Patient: sex M, age 78
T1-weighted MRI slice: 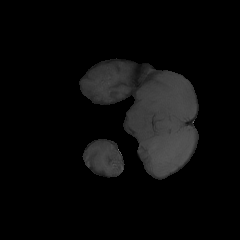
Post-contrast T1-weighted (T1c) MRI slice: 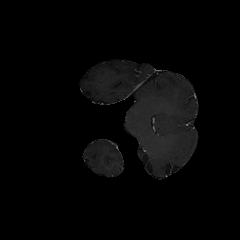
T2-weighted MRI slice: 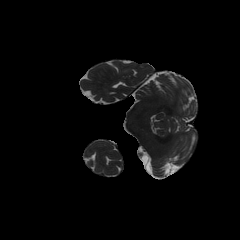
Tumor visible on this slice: no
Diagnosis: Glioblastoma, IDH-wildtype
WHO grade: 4